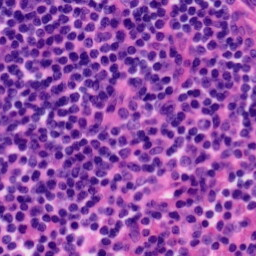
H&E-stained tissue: Tonsil